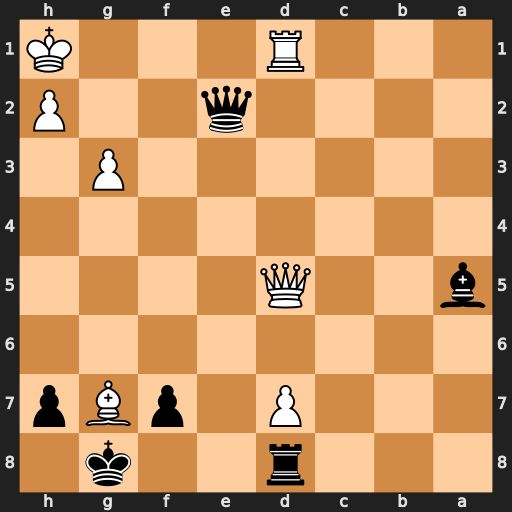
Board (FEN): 3r2k1/3P1pBp/8/b2Q4/8/6P1/4q2P/3R3K
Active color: b
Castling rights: -
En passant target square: -
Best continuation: Rxd7 Qxd7 Qf3+ Kg1 Bb6+ Bd4 Qxd1+